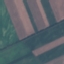
Land use / land cover: AnnualCrop